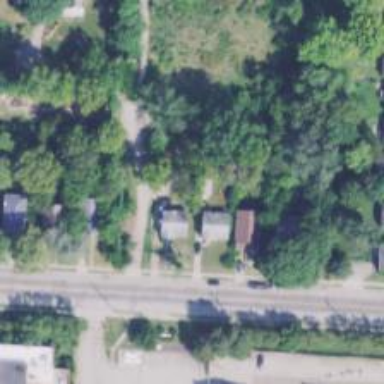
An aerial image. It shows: Alley classified as service road.